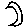
Label: moon